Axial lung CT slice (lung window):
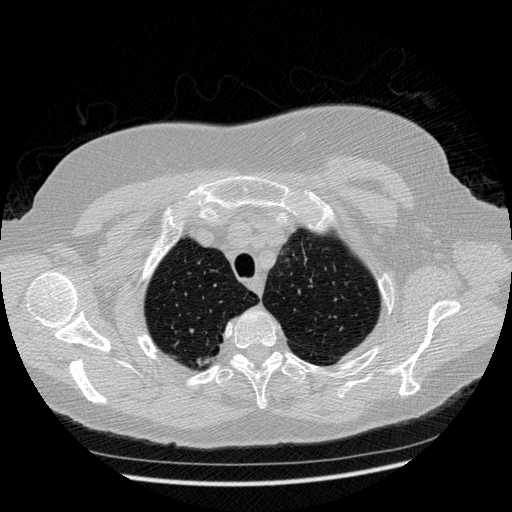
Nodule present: no